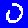
Digit: 0